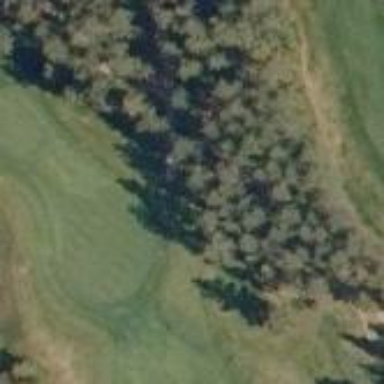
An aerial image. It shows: Golf green.